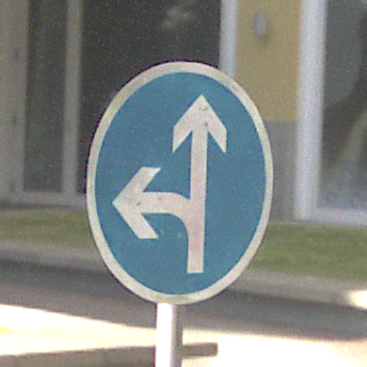
Verkehrszeichen: VorgeschriebeneFahrtrichtungGeradeausOderLinks
Umgebung: Outdoor, Urban
Tageszeit: MorningAfternoon
Wetter: PartlyCloudy
Licht: Natural
Jahreszeit: NotSpecified
Kontrast: HighContrast